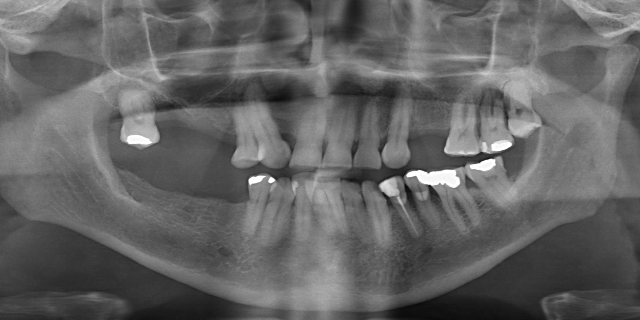
adult